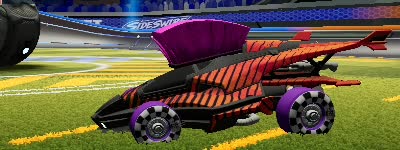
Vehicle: aftershock